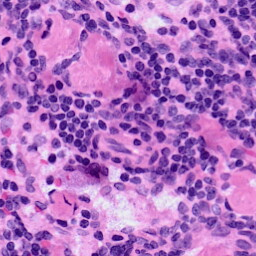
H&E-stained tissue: LymphNode